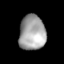
Tissue: lung
Cell type: Epithelial cells
Senescence score: 0.2386
Nuclear area (px): 905
Mean DAPI intensity: 162.87